Question: i'm using rating feature of controlsfx <URL> .i'm attempting to get rating value from database for a each file. Although the value returned is not set on the stars.

here's my code:
'''
File apps = new File("D:\SERVER\Server Content\Apps");
File[] applist = apps.listFiles();
ArrayList<File> applistar = new ArrayList<>();
rathboxar = new ArrayList<>();
for (File f : applist) {
applistar.add(f);
}
try {
for (File file : applistar) {
if (!file.getName().equals("icons")) {
String appname = file.getName();
System.out.println("app name:" + appname);
*String strat = downloadcontroller.getThatRating(appname);* //retrieving rating value for each file
System.out.println("Rating string:" + strat);
double ratval = Double.parseDouble(strat);
rating = new Rating();
rating.setPartialRating(true);
*rating.setRating(ratval);*// setting the value on stars
rating.setMaxSize(100, 20);
ratinghbox = new HBox();
ratinghbox.getChildren().add(rating);
rathboxar.add(ratinghbox);
}
}
} catch (RemoteException ex) {
Logger.getLogger(HomeUI_2Controller.class.getName()).log(Level.SEVERE, null, ex);
} catch (SQLException ex) {
Logger.getLogger(HomeUI_2Controller.class.getName()).log(Level.SEVERE, null, ex);
} catch (ClassNotFoundException ex) {
Logger.getLogger(HomeUI_2Controller.class.getName()).log(Level.SEVERE, null, ex);
}
File tempfile2 = new File("D:\client\Temp\appicons");
File[] filelist1 = tempfile2.listFiles();
gridpane.setAlignment(Pos.CENTER);
gridpane.setPadding(new Insets(20, 20, 20, 20));
gridpane.setHgap(20);
gridpane.setVgap(20);
ColumnConstraints columnConstraints = new ColumnConstraints();
columnConstraints.setFillWidth(true);
columnConstraints.setHgrow(Priority.ALWAYS);
gridpane.getColumnConstraints().add(columnConstraints);
int imageCol = 0;
int imageRow = 0;
for (int i = 0; i < filelist1.length; i++) {
//System.out.println(filelist1[i].getName());
image = new Image(filelist1[i].toURI().toString());
pic = new ImageView();
pic.setFitWidth(130);
pic.setFitHeight(130);
pic.setImage(image);
vb = new VBox();
*vb.getChildren().addAll(pic, (Button) btnar.get(i), (HBox) rathboxar.get(i));*//adding rathboxar to vbox
gridpane.add(vb, imageCol, imageRow);
GridPane.setMargin(pic, new Insets(2, 2, 2, 2));
imageCol++;
// To check if all the 3 images of a row are completed
if (imageCol > 2) {
// Reset Column
imageCol = 0;
// Next Row
imageRow++;
}
}
'''
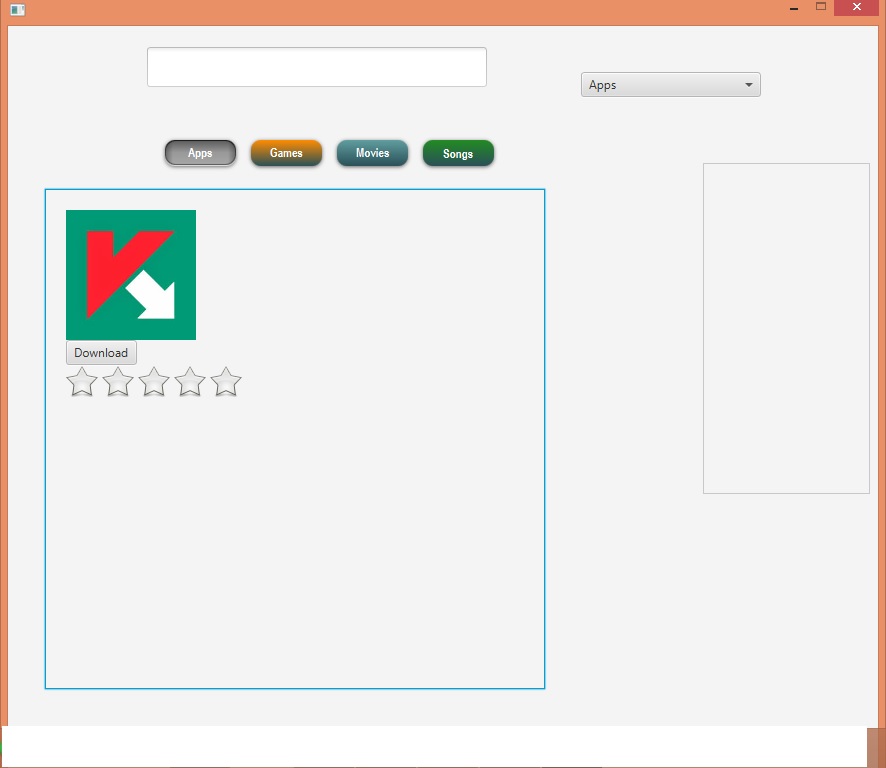
Answer: It's a bug: it's fairly clear from the <URL> that when 'partialRating' is set to 'true', it doesn't handle updating the UI when the rating changes programmatically.
You should file an issue report at <URL>